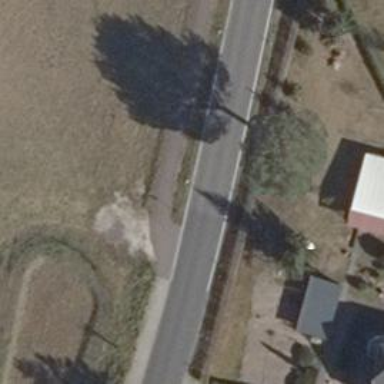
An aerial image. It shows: Tertiary road with separate asphalt cycleway and sidewalk.